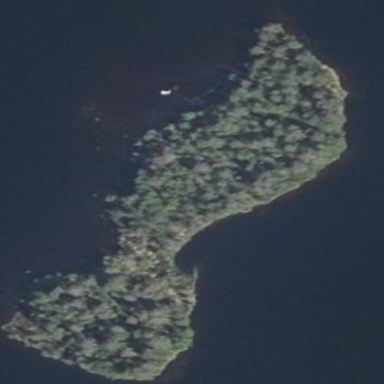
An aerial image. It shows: Island covered with mixed forest.